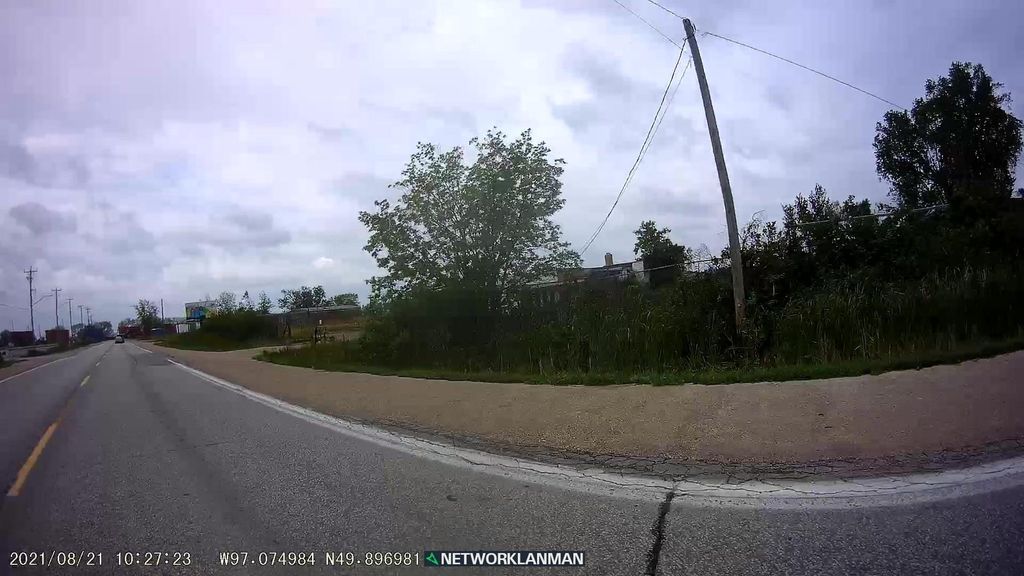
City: winnipeg